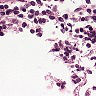
Metastatic tissue present: no